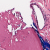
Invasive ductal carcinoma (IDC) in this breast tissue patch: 0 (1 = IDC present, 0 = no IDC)